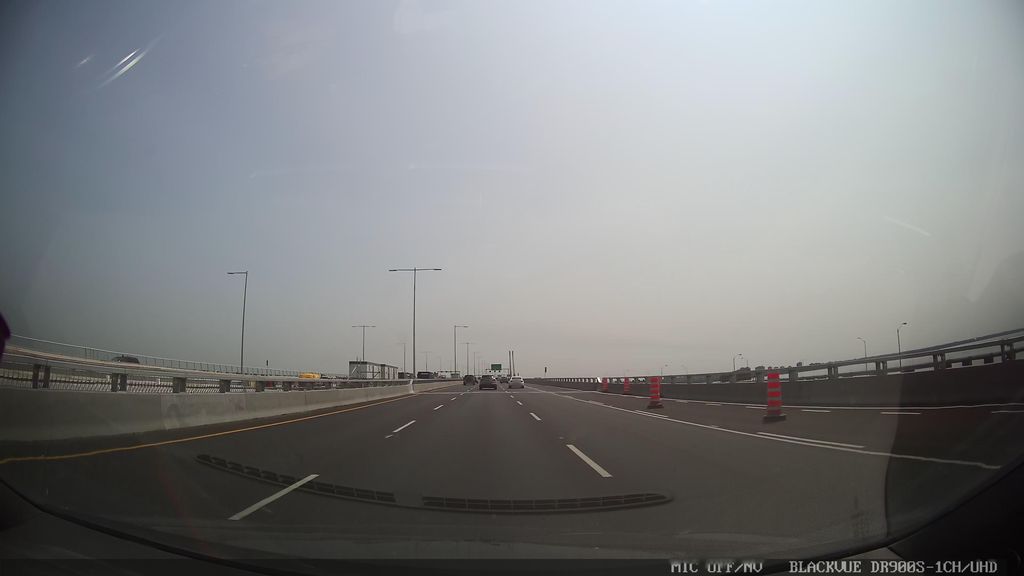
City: montreal